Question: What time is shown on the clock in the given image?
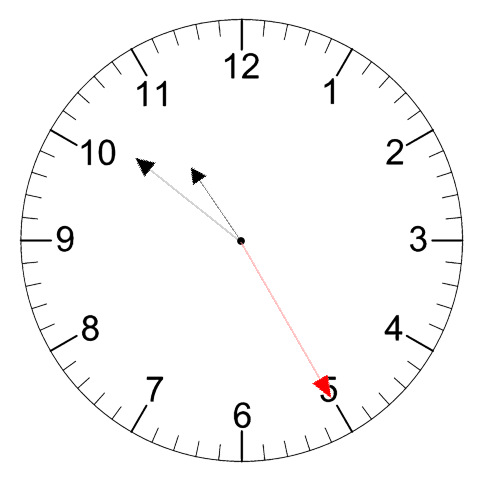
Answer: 10:51:25